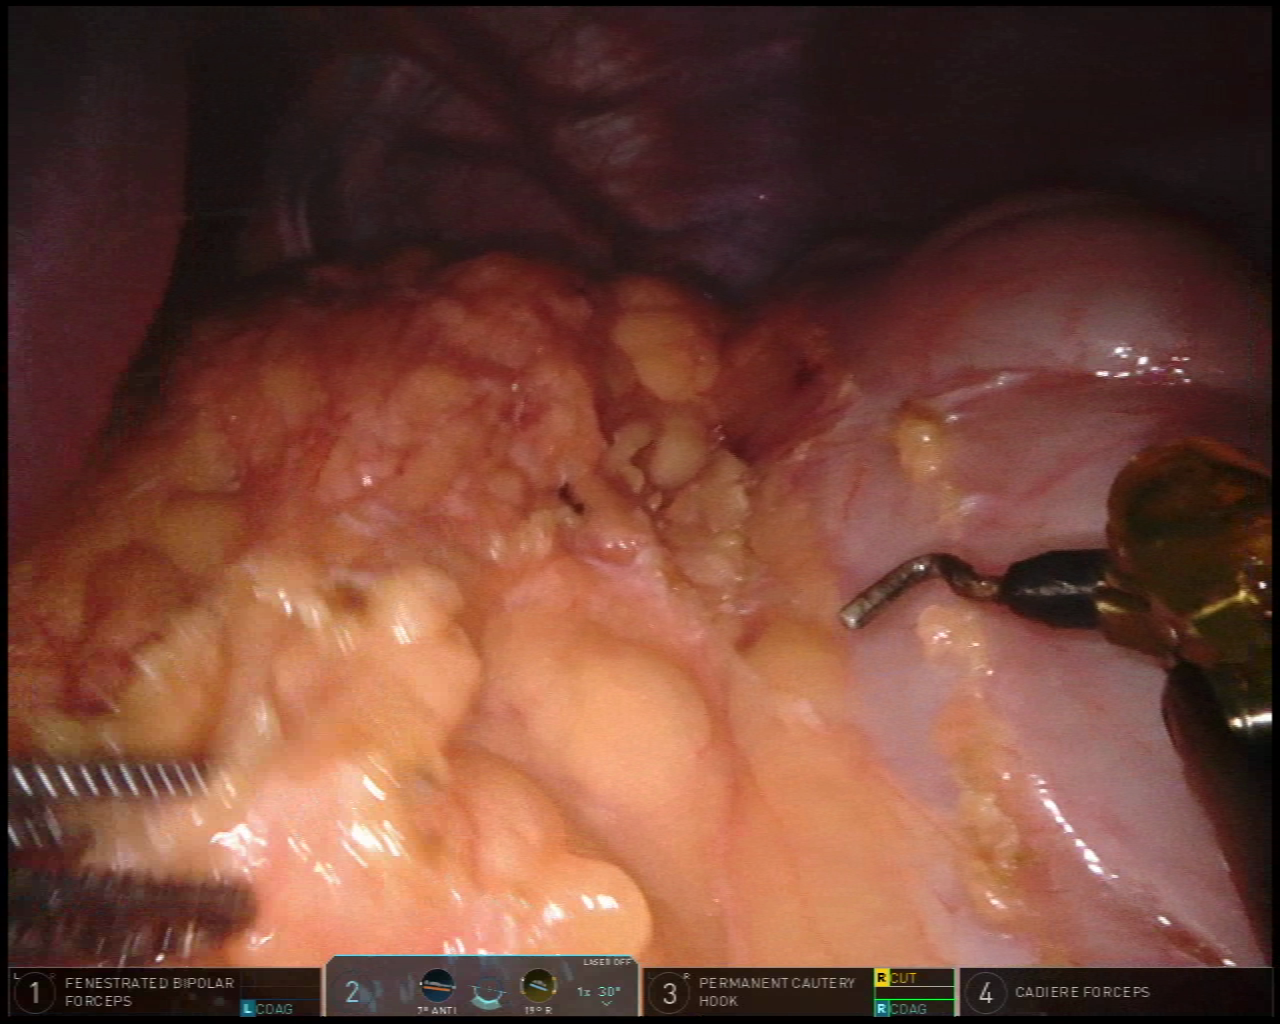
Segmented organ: liver
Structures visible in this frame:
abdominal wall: yes
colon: yes
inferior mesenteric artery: no
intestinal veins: no
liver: yes
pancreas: no
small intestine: no
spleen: no
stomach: no
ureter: no
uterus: no
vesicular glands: no